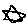
Label: star